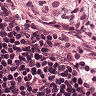
Metastatic tissue present: yes